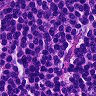
Metastatic tissue present: no